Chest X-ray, PA view. Patient: 45 years old, sex F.
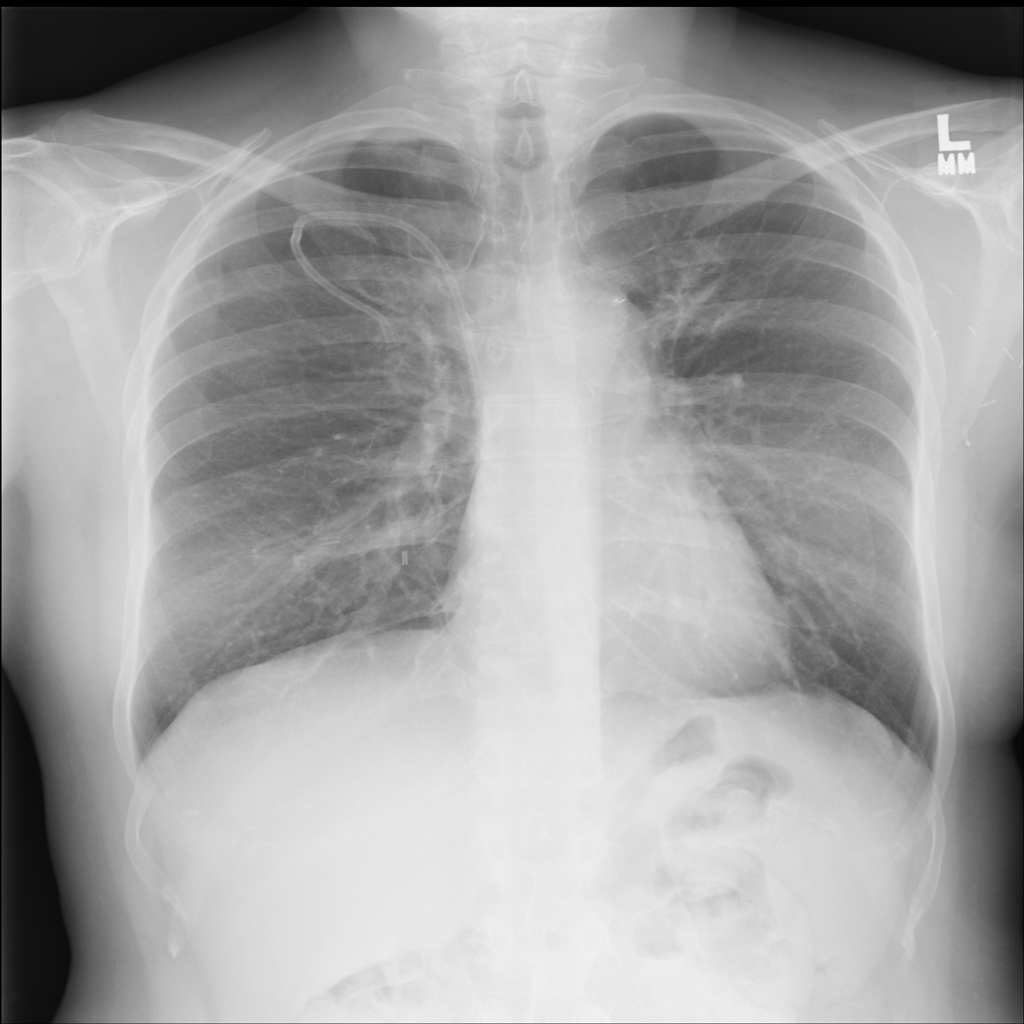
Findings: No Finding